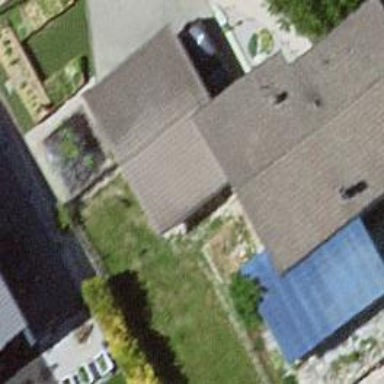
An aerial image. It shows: Shed building.